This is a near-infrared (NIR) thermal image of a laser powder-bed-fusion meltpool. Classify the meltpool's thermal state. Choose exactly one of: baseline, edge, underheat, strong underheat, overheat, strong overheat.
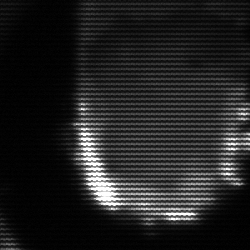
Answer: baseline